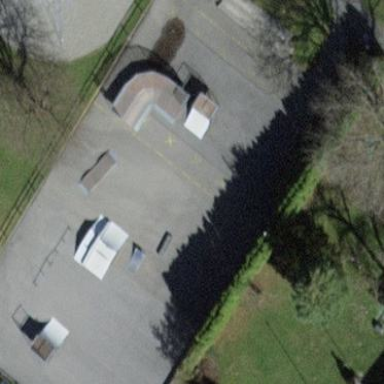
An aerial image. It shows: Recreation ground.